Question: I am using open XML(Microsoft Word - .docx) as a file template to automatically generate other documents. In the template document I have defined content controls, and I have written code to replace content in these content controls.
The content is replaced and the documents are generated, but I am struggling with keeping the style. In Word, when inspecting properties of the content control, I have checked the checbox for "Use a style to format text into the empty control: style", and also checked for "Remove content controls when content are edited". This doesn't seem to have any impact when documents are generated by code.

This is my code (which a community member here was kind enough to help with) for replacing the data in the content controls. Any ideas what I should do in order to keep the formatting? The formatting is simple text formatting, like size and font. Please advice:
'''
private static void ReplaceTags(MainDocumentPart mainPart, string tagName, string tagValue)
{
//grab all the tag fields
var tagFields = mainPart.Document.Body.Descendants<SdtBlock>().Where
(r => r.SdtProperties.GetFirstChild<Tag>().Val == tagName);
foreach (var field in tagFields)
{
//remove all paragraphs from the content block
field.SdtContentBlock.RemoveAllChildren<DocumentFormat.OpenXml.Wordprocessing.Paragraph>();
//create a new paragraph containing a run and a text element
var newParagraph = new DocumentFormat.OpenXml.Wordprocessing.Paragraph();
var newRun = new DocumentFormat.OpenXml.Wordprocessing.Run();
var newText = new DocumentFormat.OpenXml.Wordprocessing.Text(tagValue);
newRun.Append(newText);
newParagraph.Append(newRun);
//add the new paragraph to the content block
field.SdtContentBlock.Append(newParagraph);
}
}
'''
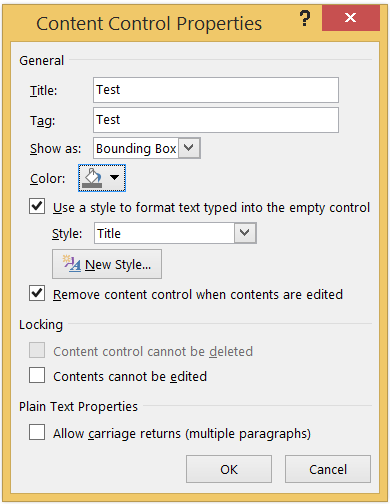
Answer: When you assign a style to the content control a new 'RunProperties' element is added under the 'SdtProperties'. For example, if I assign a new style called 'Style1' I can see the following XML is generated:
'''
<w:sdt>
<w:sdtPr>
<w:rPr>
<w:rStyle w:val="Style1" />
</w:rPr>
<w:alias w:val="LastName" />
<w:tag w:val="LastName" />
....
'''
You need to grab this value and assign it to the new 'Paragraph' you are creating, add the 'Paragraph' at the same level as the 'SdtBlock' and then remove the 'SdtBlock' which is what Word does when you select the "Remove content control when contents are edited" option. The 'RunProperties' are the '<w:rPr>' element. The following should do what you're after.
'''
private static void ReplaceTags(MainDocumentPart mainPart, string tagName, string tagValue)
{
//grab all the tag fields
IEnumerable<SdtBlock> tagFields = mainPart.Document.Body.Descendants<SdtBlock>().Where
(r => r.SdtProperties.GetFirstChild<Tag>().Val == tagName);
foreach (var field in tagFields)
{
//grab the RunProperties from the SdtBlcok
RunProperties runProp = field.SdtProperties.GetFirstChild<RunProperties>();
//create a new paragraph containing a run and a text element
Paragraph newParagraph = new Paragraph();
Run newRun = new Run();
if (runProp != null)
{
//assign the RunProperties to our new run
newRun.Append(runProp.CloneNode(true));
}
Text newText = new Text(tagValue);
newRun.Append(newText);
newParagraph.Append(newRun);
//insert the new paragraph before the field we're going to remove
field.Parent.InsertBefore(newParagraph, field);
//remove the SdtBlock to mimic the Remove content control when contents are edited option
field.Remove();
}
}
'''